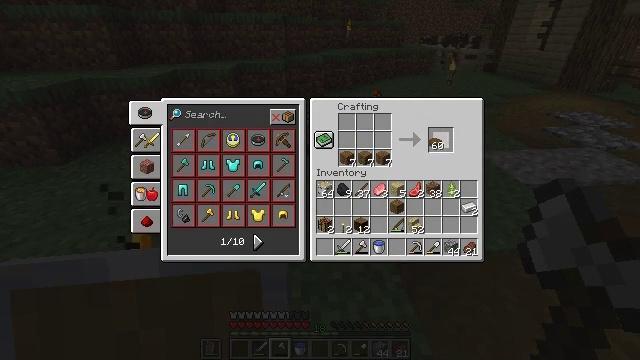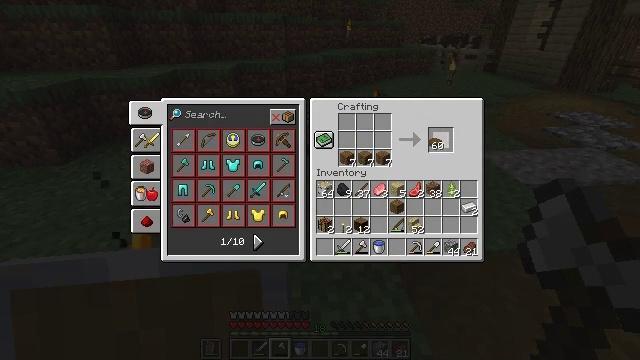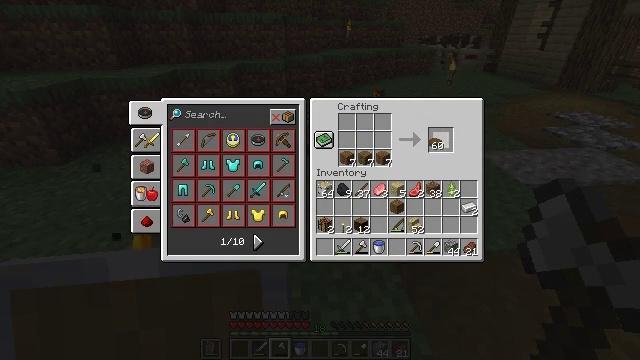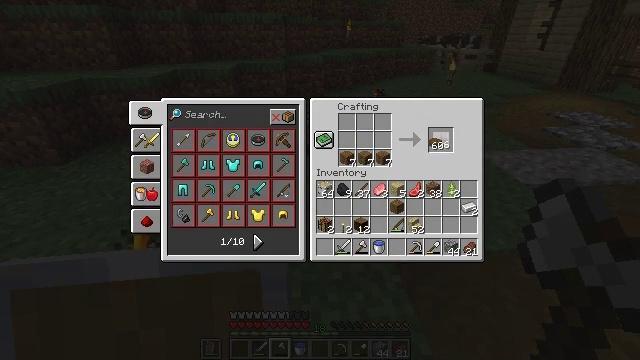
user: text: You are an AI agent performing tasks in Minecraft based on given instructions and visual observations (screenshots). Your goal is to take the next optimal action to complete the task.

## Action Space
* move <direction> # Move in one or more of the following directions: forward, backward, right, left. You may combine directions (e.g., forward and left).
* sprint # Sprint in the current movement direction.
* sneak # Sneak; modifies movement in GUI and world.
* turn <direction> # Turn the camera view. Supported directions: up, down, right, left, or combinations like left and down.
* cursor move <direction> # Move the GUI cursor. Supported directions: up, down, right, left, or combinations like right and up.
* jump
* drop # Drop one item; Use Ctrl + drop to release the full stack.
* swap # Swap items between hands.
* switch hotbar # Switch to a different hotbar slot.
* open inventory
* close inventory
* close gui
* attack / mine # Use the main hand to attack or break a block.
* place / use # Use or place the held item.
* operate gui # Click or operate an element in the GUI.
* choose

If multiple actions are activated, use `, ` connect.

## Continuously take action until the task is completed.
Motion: motion action
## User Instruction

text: Craft a spruce slab.
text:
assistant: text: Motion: no_op
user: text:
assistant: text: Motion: no_op
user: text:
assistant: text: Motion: no_op
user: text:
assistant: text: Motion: no_op